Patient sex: F
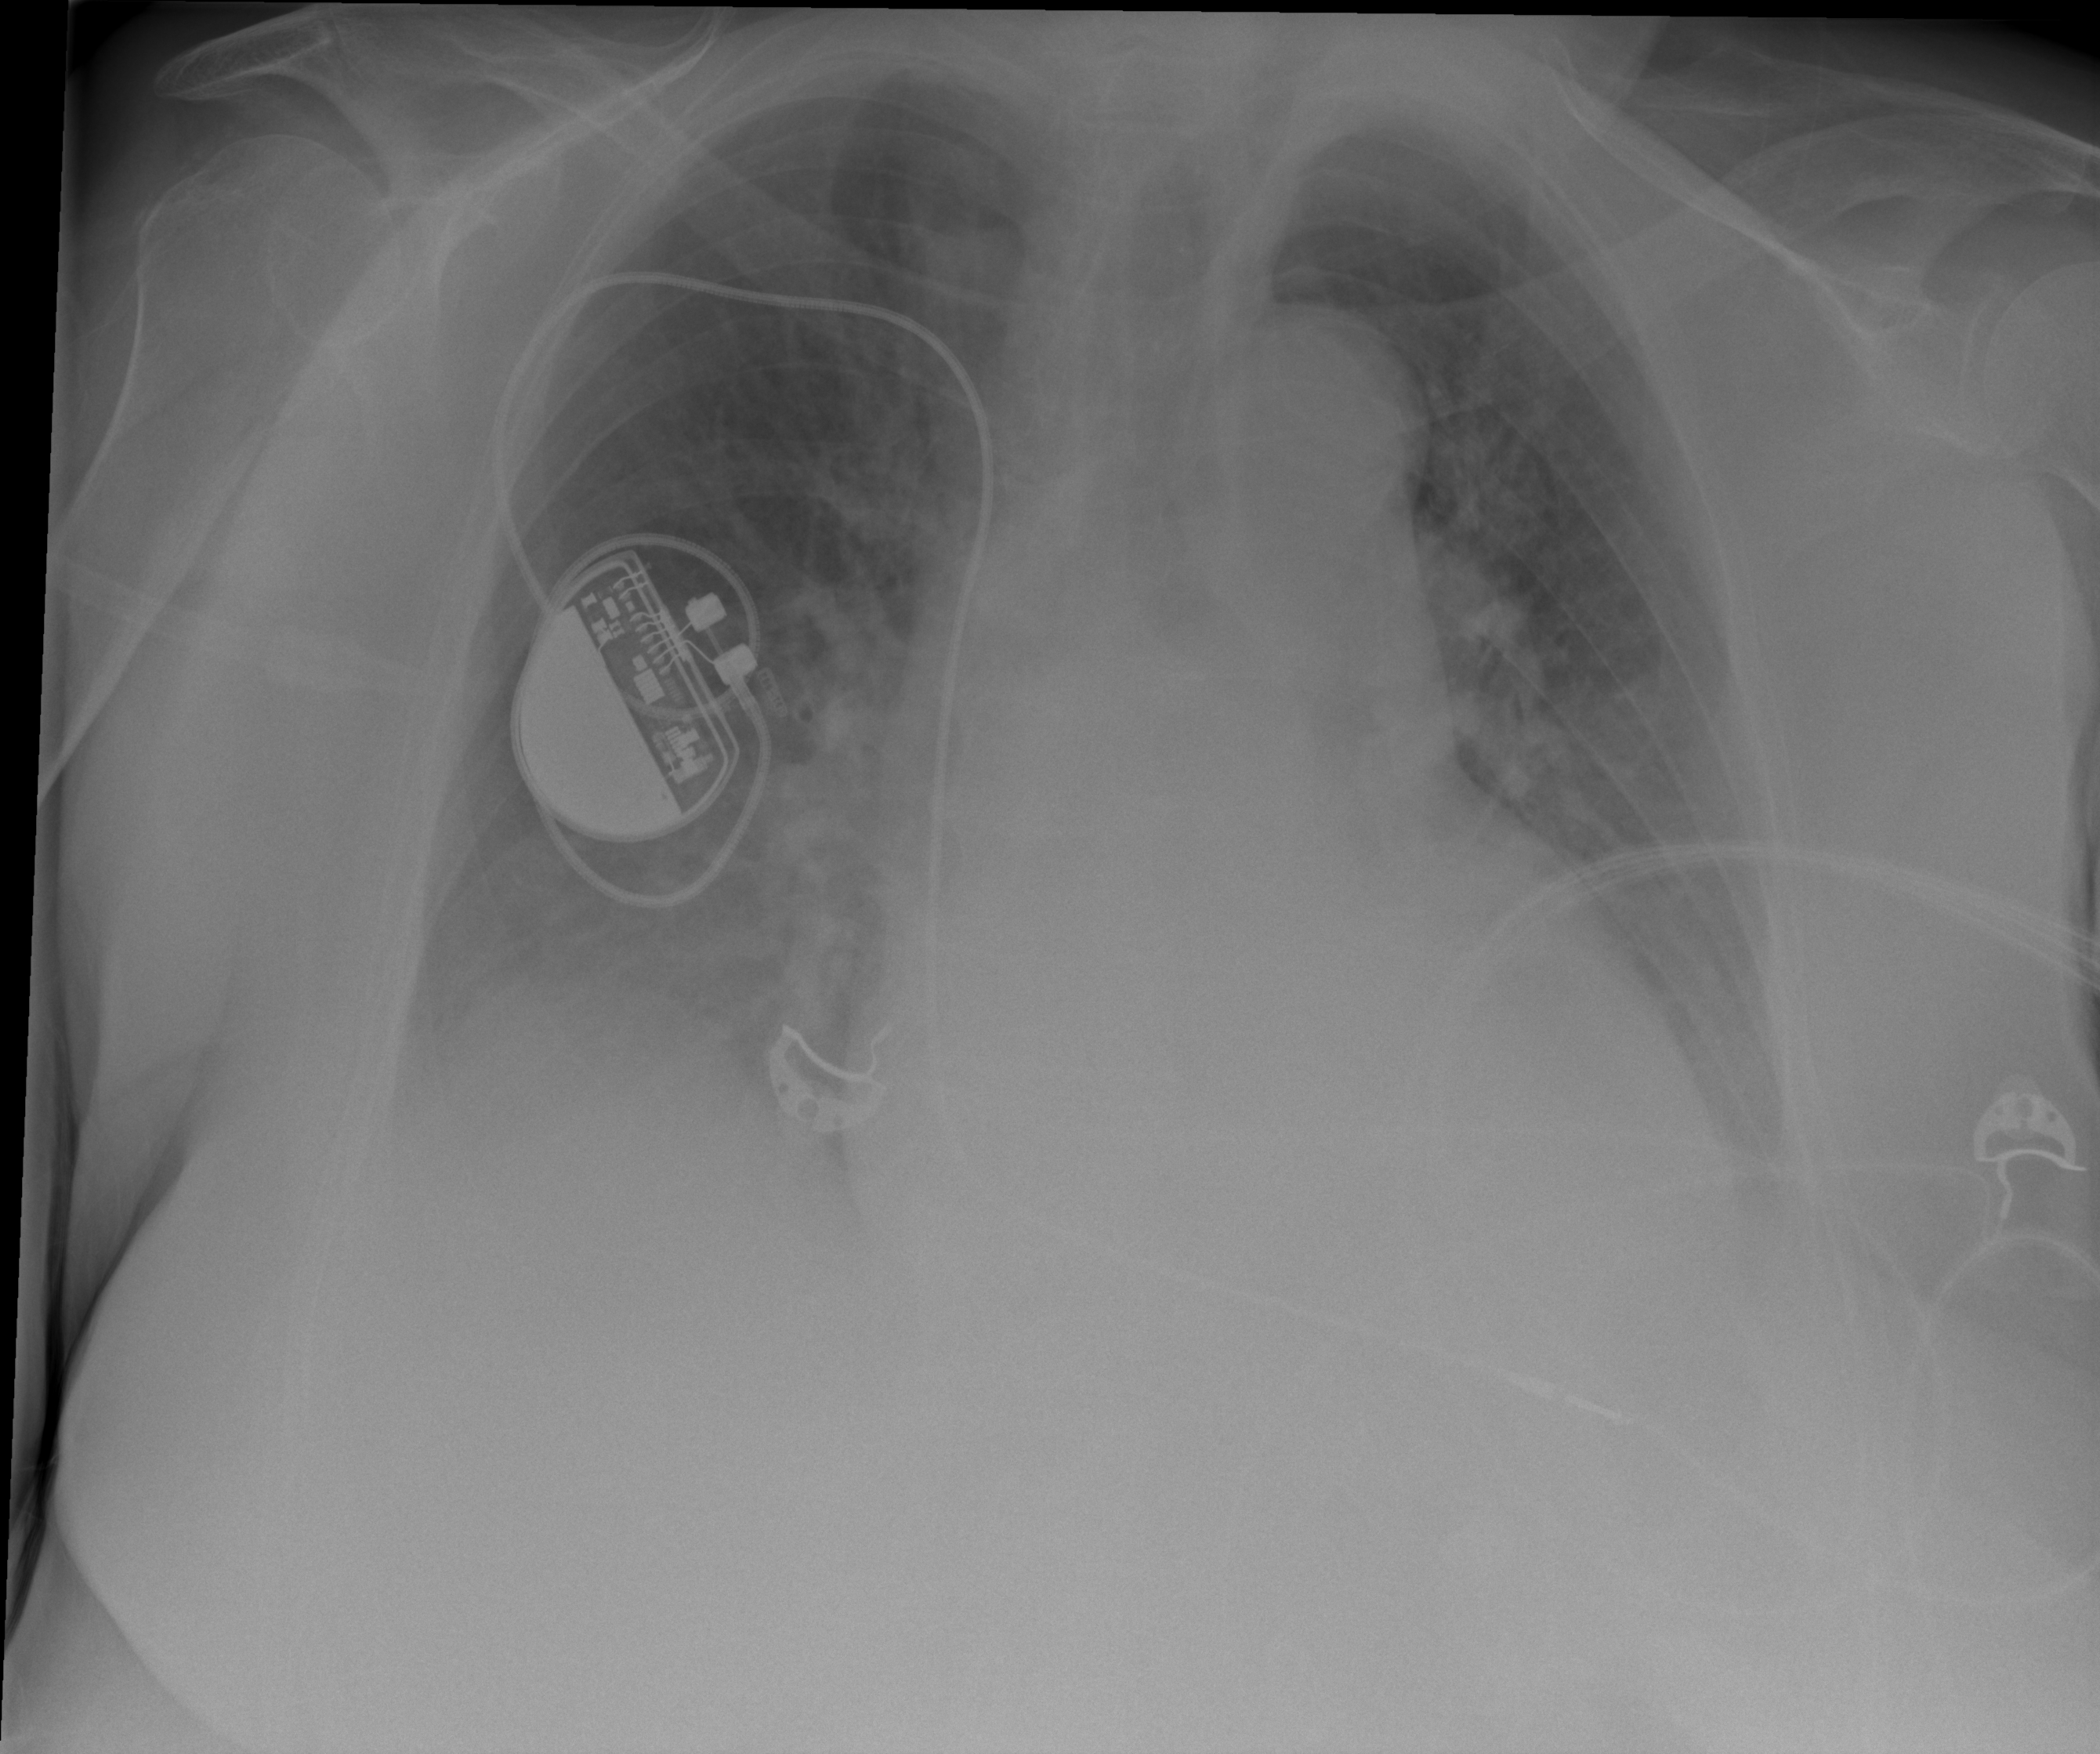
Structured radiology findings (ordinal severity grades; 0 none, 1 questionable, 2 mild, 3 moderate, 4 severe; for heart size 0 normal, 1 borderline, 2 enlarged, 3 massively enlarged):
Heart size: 2
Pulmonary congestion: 2
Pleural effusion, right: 2
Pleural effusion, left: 2
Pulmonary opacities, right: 1
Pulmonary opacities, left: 1
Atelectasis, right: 2
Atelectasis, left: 2